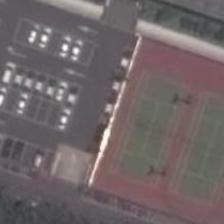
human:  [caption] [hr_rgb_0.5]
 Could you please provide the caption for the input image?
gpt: two basketball fields and nearby a grey land .

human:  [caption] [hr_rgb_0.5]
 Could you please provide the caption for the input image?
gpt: two tennis courts are near to a parking lot .

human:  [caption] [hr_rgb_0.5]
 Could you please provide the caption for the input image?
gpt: two tennis courts are next to a parking lot .

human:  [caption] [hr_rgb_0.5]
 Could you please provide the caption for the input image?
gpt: two tennis courts are next to an orderly parking lot .

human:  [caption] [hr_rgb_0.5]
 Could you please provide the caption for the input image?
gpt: two tennis courts are next to a parking lot with many cars .